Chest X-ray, AP view. Patient: 30 years old, sex M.
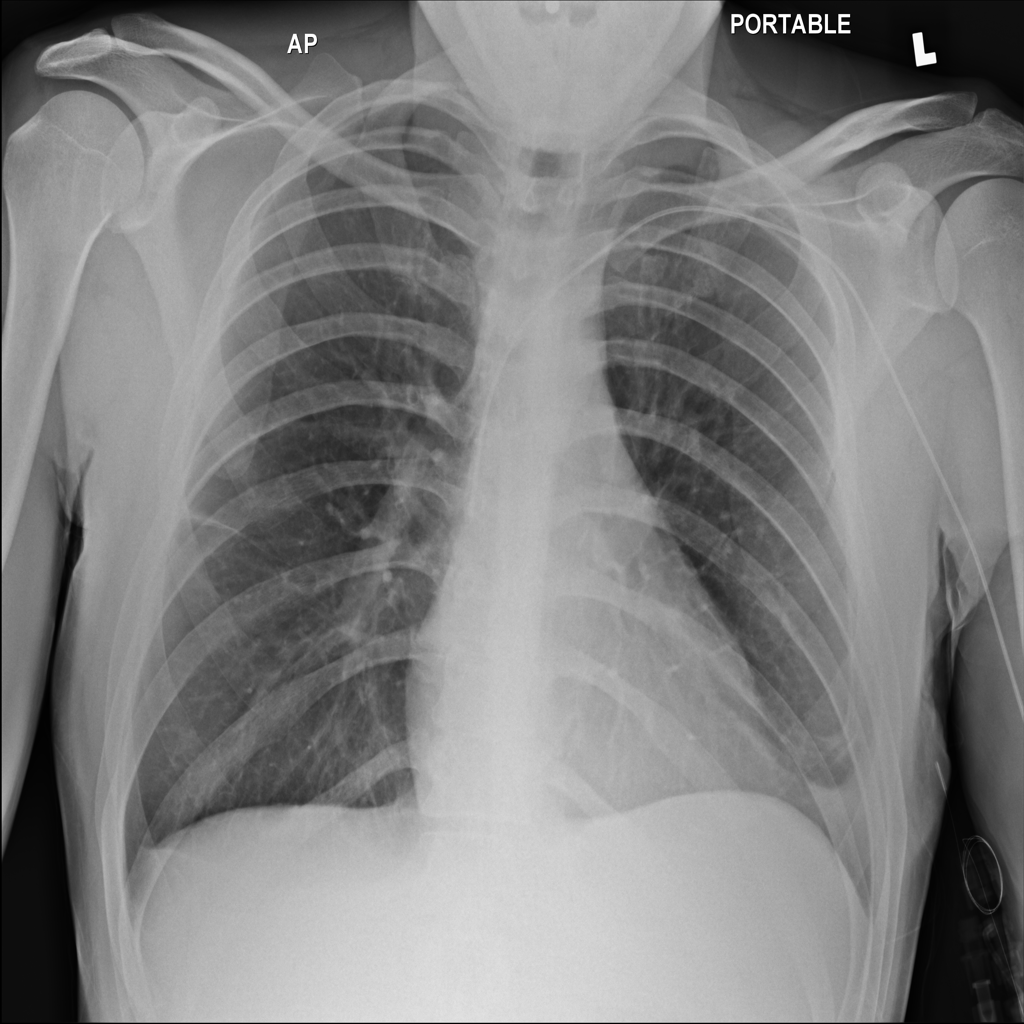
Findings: Atelectasis